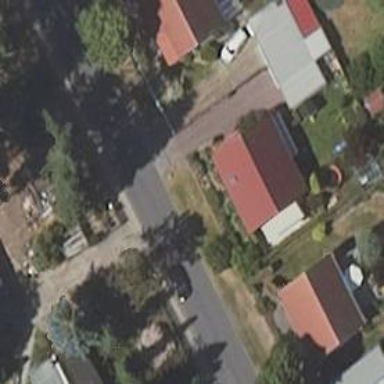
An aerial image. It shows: Residential road with asphalt surface.